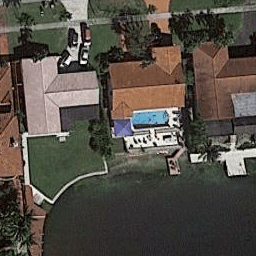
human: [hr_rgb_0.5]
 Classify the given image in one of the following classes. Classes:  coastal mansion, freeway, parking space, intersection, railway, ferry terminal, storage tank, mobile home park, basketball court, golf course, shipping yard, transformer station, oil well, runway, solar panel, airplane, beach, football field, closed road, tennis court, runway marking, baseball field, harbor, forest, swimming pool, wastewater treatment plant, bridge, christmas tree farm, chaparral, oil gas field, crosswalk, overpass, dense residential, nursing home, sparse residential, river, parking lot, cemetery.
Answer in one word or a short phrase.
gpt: coastal mansion